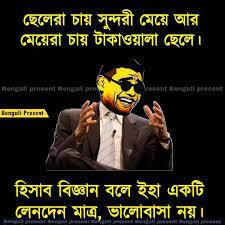
Text: ছেলেরা চায় সুন্দরী মেয়ে আর মেয়েরা চায় টাকাওয়ালা ছেলে। হিসাব বিজ্ঞান বলে এটা একটি লেনদেন মাত্র, ভালোবাসা নয়।
Label: Non Hate